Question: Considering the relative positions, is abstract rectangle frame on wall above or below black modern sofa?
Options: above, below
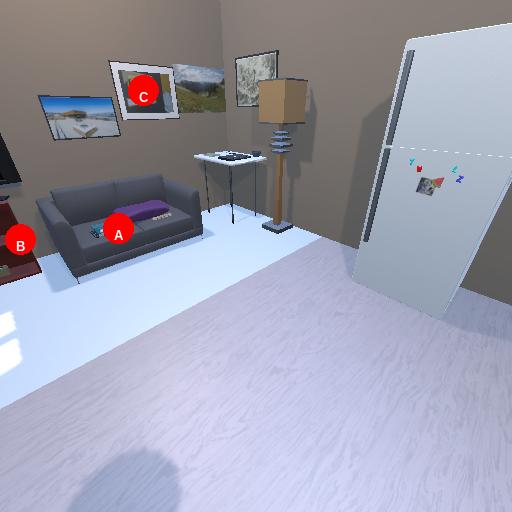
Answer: above